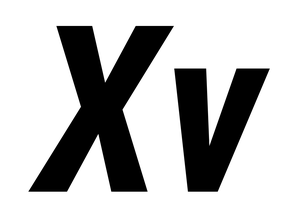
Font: Roboto-Italic_Condensed_Bold_Italic